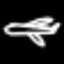
Label: airplane